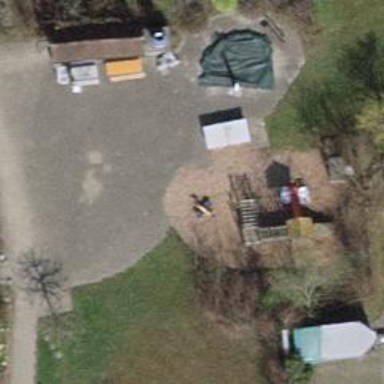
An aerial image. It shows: Playground area for leisure land.